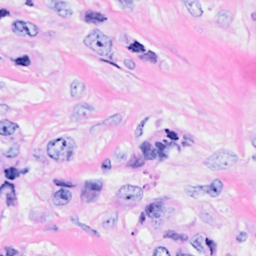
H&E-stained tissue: Breast